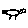
Label: fish